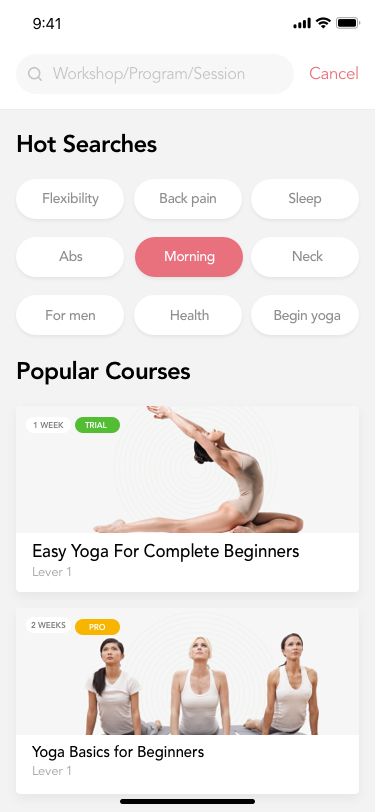
Text in this UI design:
Flexibility
For men
Abs
Back pain
Health
Morning
Sleep
Begin yoga
Neck
Hot Searches
Popular Courses
Workshop/Program/Session
Cancel
Easy Yoga For Complete Beginners
Lever 1
1 WEEK
TRIAL
Yoga Basics for Beginners
Lever 1
2 WEEKS
PRO